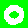
Digit: 0